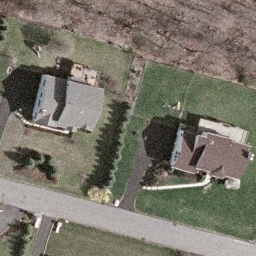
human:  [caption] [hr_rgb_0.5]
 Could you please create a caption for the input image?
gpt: Two houses with different color of roofs are surrounded by lawn in the sparse residential area .

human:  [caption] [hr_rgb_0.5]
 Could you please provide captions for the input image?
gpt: There are two houses surrounded by lawn and plants .

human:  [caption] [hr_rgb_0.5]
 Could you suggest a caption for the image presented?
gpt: Two houses are surrounded by lawn in the sparse residential area .

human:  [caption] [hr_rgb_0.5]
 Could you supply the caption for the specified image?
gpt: Two houses are surrounded by lawn and plants in the sparse residential area .

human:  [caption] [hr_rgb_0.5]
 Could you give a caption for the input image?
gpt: There are two houses with different color of roofs surrounded by lawn and plants .